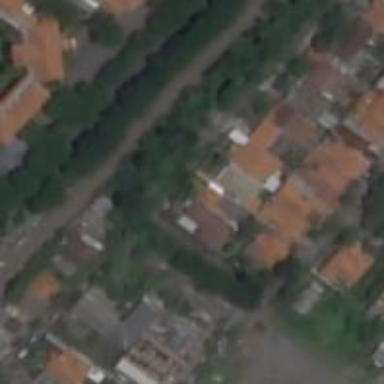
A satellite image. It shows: Residential road.